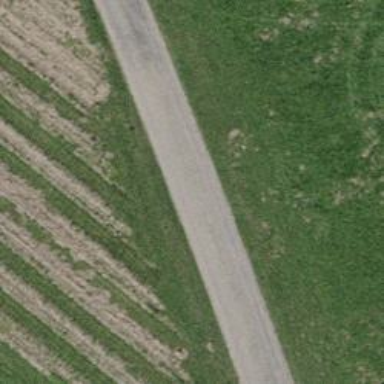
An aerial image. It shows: Unclassified road.